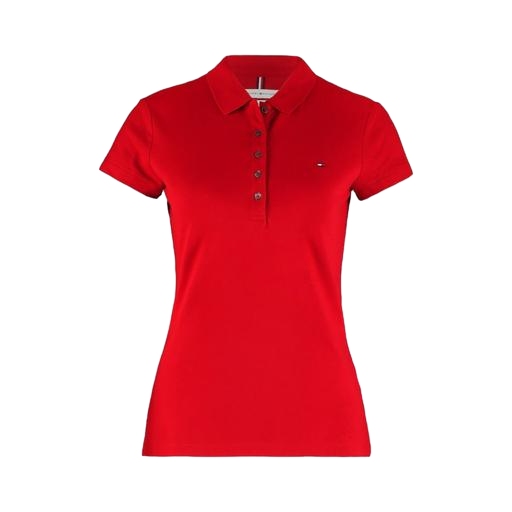
red skinny-fit stretch polo shirt, skinny-fit stretch polo shirt, red iconic slim stretch polo, white background